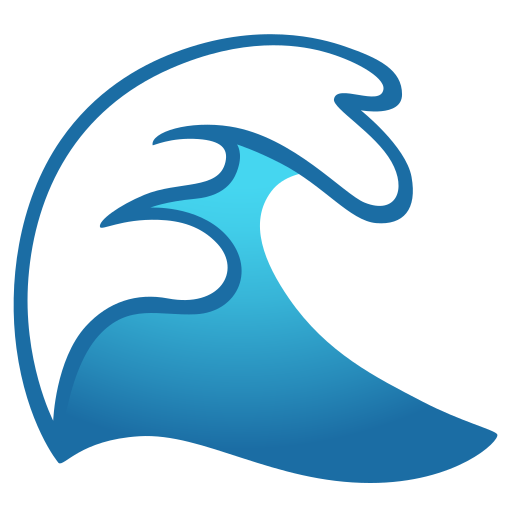
Emoji: 🌊